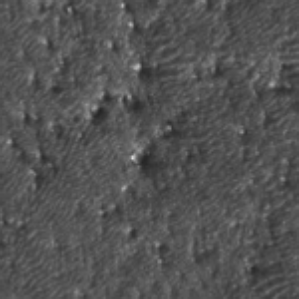
Label: frost